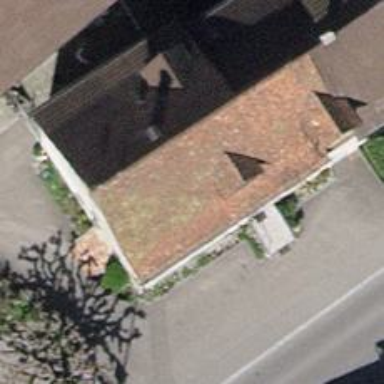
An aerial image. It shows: Restaurant.